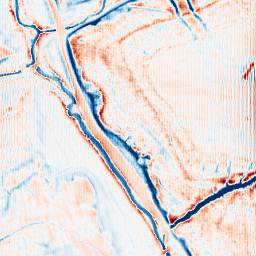
Category: edge_preserving
Decomposition family: anisotropic_diffusion
Decomposition parameters: iterations: 50
kappa: 100
gamma: 0.15
Upsampling method: fft_zeropad
Upsampling parameters: scale: 4
Upsampling scale: 4